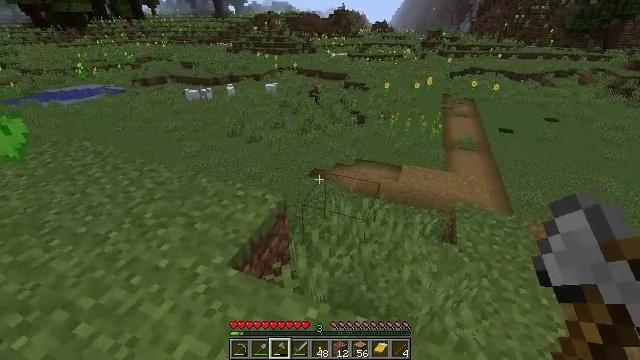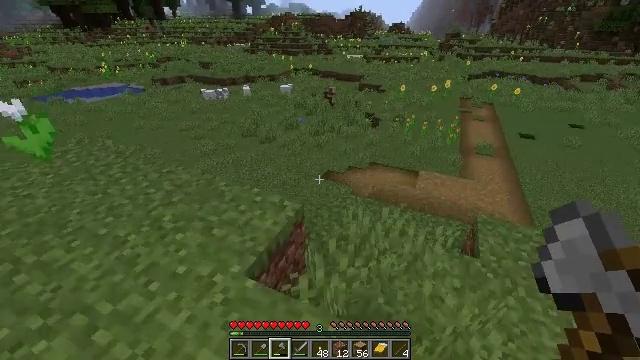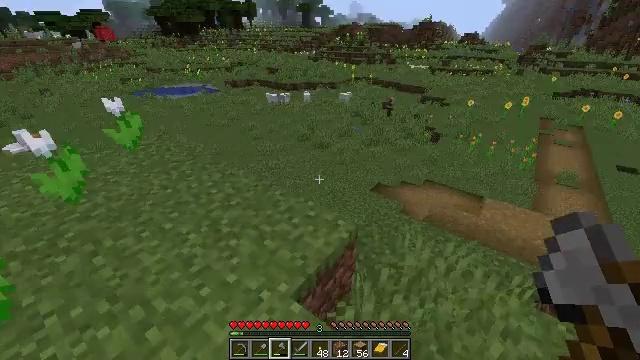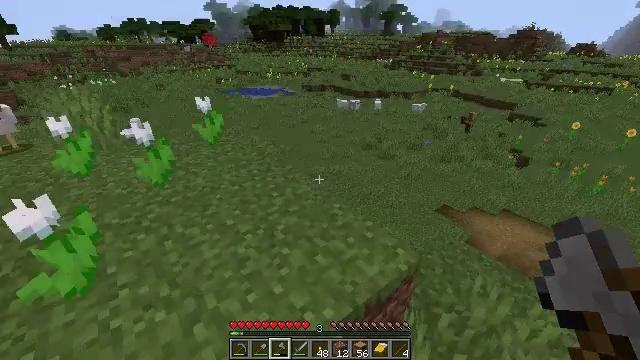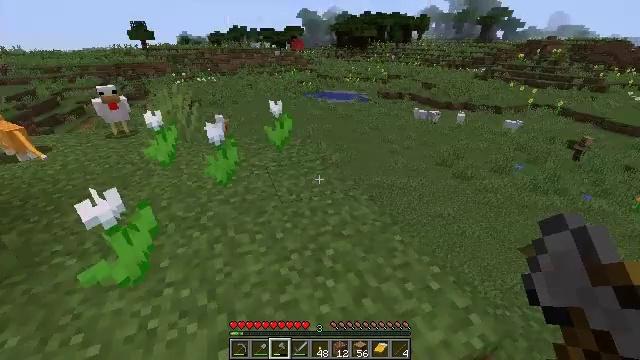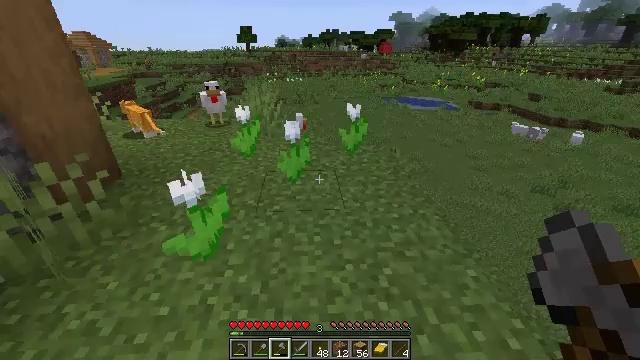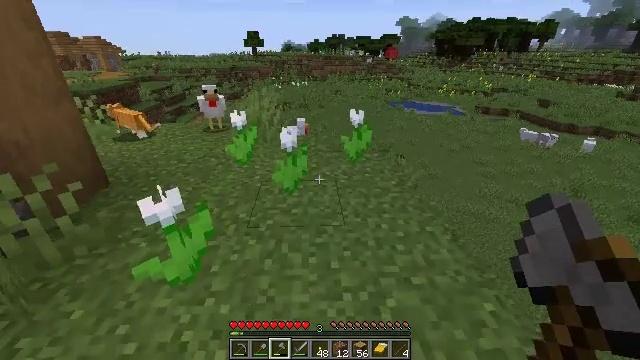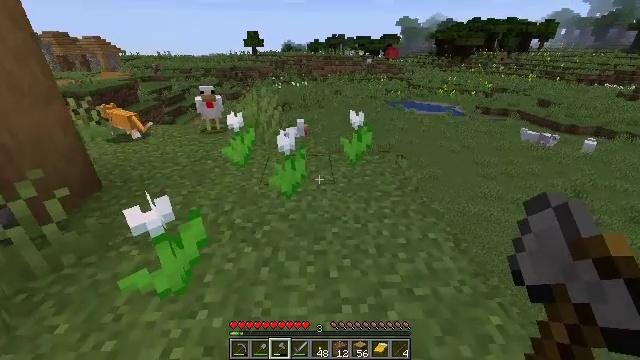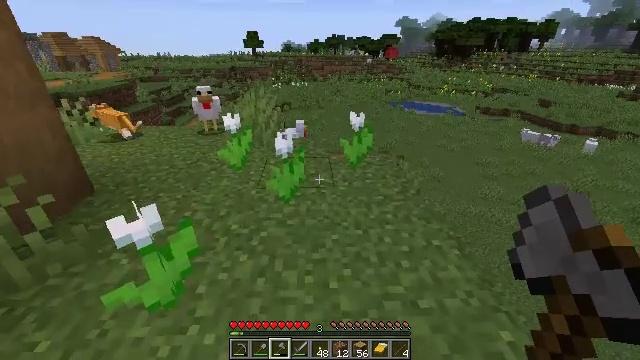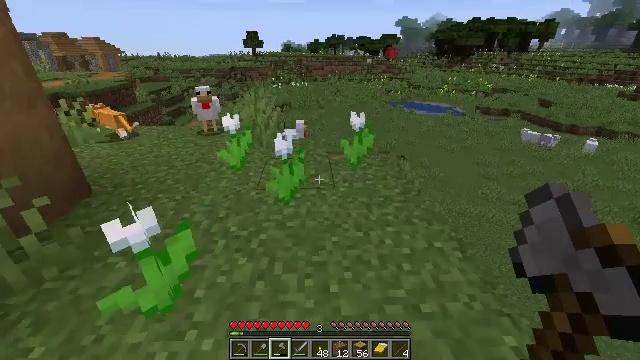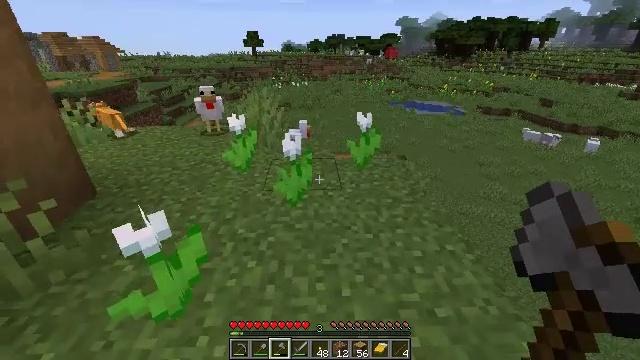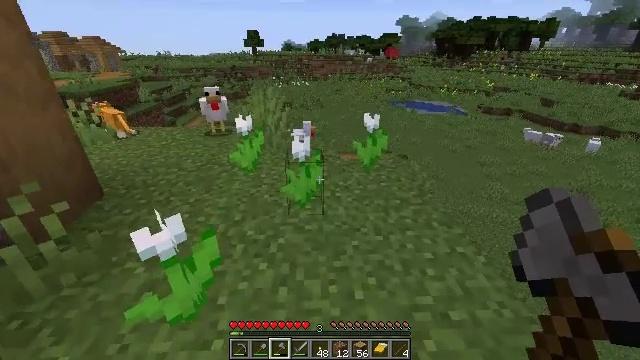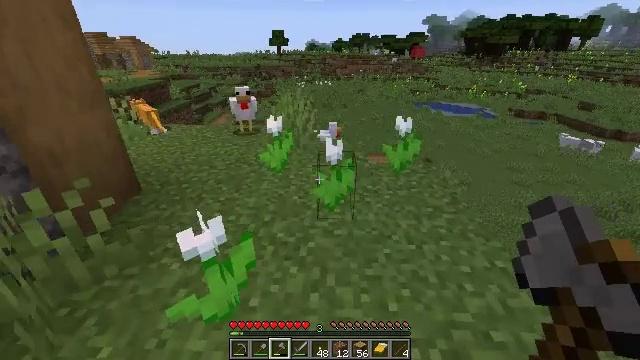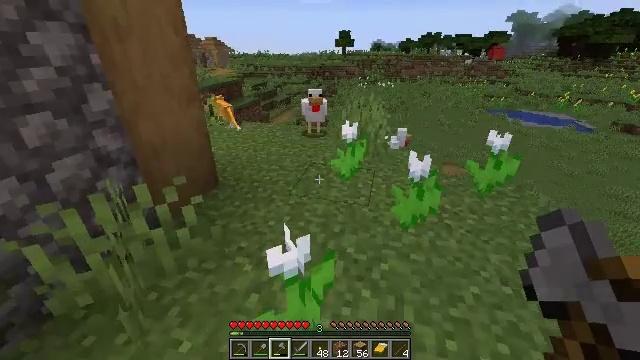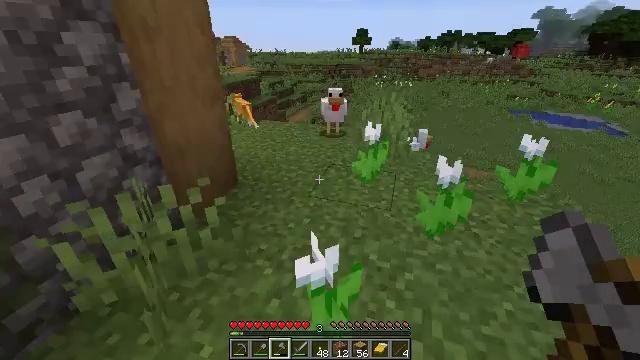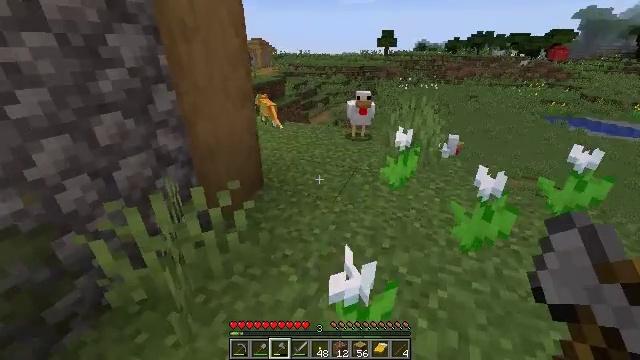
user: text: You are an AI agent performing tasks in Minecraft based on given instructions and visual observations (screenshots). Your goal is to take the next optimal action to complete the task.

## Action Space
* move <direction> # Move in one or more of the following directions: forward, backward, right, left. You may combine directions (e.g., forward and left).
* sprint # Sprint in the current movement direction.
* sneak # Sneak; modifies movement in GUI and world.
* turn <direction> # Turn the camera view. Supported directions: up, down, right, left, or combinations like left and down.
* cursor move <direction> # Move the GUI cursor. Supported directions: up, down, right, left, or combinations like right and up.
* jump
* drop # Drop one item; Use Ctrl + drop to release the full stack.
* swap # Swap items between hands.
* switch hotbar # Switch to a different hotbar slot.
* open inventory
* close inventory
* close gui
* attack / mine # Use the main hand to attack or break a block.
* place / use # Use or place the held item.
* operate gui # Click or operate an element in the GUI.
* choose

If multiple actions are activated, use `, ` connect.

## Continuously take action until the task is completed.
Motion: motion action
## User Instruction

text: Dig up carrots from the soil.
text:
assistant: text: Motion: move forward and move left, turn left
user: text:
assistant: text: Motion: move forward, turn left and up
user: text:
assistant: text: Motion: move forward, turn left and up
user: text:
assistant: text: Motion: move forward, turn left
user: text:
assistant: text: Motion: move forward, turn left
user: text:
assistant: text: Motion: move forward, turn left
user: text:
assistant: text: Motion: no_op
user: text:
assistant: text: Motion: no_op
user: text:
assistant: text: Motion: no_op
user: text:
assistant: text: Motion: move left
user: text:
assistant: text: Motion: move left
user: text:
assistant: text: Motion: move forward and move left, turn left
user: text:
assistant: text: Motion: move forward and move left, turn left
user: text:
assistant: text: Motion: move forward and move left, turn left
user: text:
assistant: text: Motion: move forward and move left, turn left
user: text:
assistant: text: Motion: move forward and move left, turn left
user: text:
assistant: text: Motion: move forward and move left, turn left
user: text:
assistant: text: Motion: move forward and move left, turn left and up
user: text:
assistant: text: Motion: move forward and move left, turn left and up
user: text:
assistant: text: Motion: move forward and move left, turn left and up
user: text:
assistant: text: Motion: move forward and move left
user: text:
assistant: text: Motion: move forward and move left
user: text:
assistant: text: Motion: move forward and move left
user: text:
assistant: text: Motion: move forward and move left
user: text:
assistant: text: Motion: move forward and move left
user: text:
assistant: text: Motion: move forward and move left
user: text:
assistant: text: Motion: move forward and move left
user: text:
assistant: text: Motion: move forward and move left
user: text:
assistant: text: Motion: move forward and move left
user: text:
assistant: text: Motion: move forward and move left, turn right